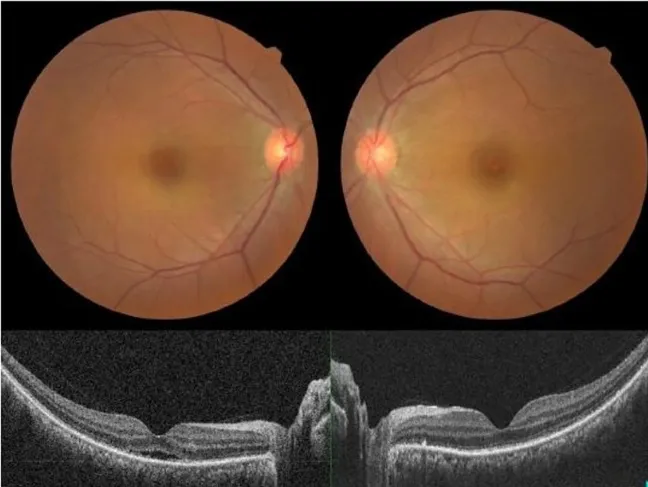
(B) Fundus photo and OCT macula showing resolution of bilateral placoid lesions and macula edema one week post-treatment with intravenous methylprednisolone.
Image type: ophthalmic_imaging (oct)